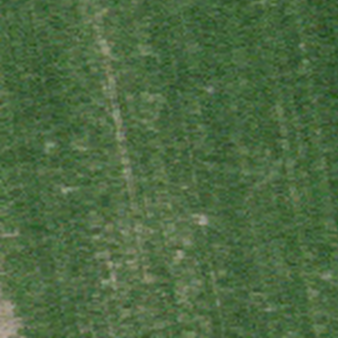
Label: other